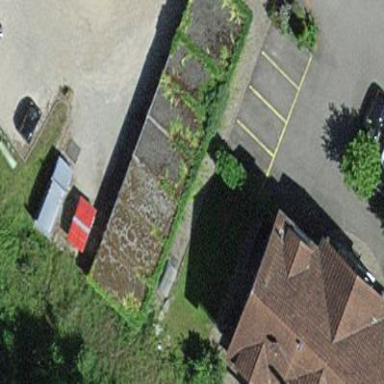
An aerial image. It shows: Garage building.